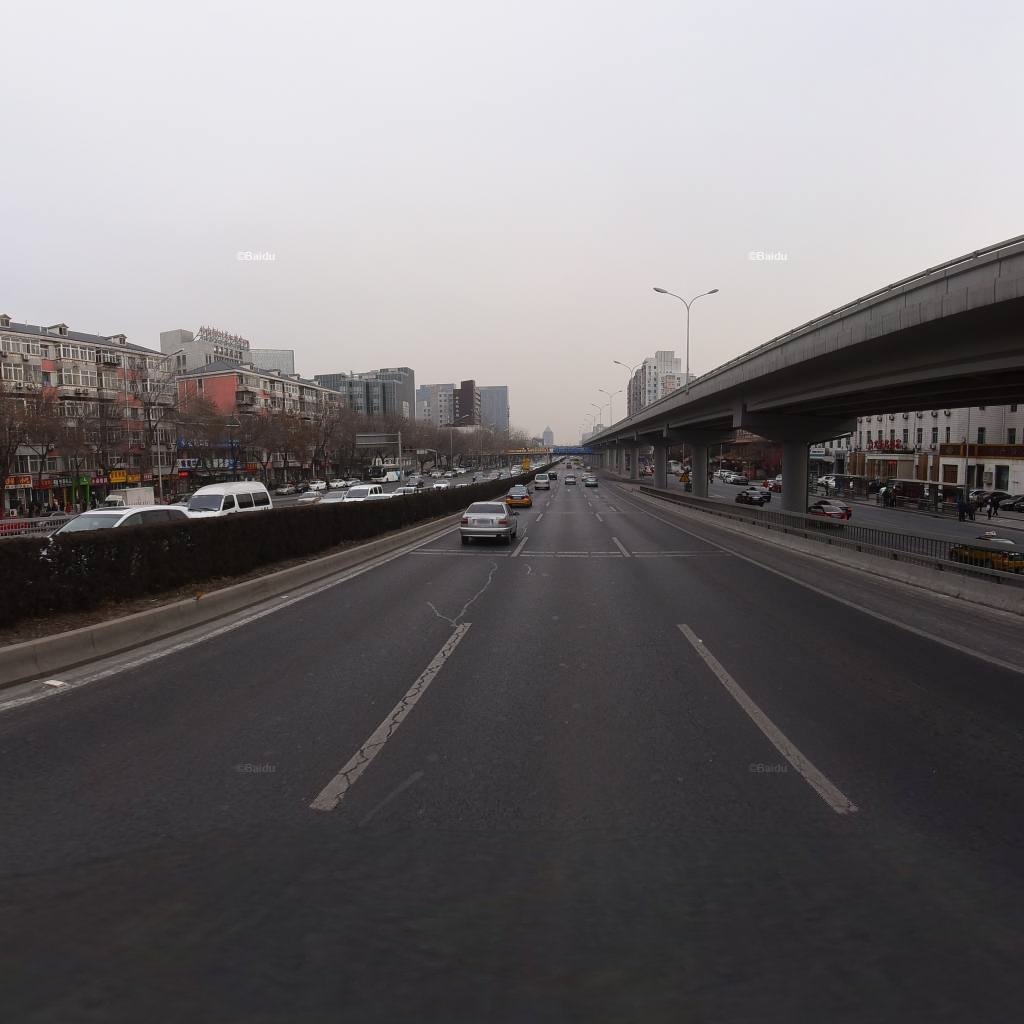
Region: Xicheng
Road damage annotations: longitudinal patch, longitudinal patch, longitudinal patch